Question: Well, I want to achieve this thing:

using the Bootstrap 4 Navbar.
How can I centralize the nav-links/items in the middle of the viewport using the flexbox or '.mr-auto' etc utilities. I am trying to avoid a CSS based positioning approach because it may look off on different devices. But sure if a CSS approach promises to be at the same centralized position then why not!
NOTE: some ppl might say to use the justify utilities, the problem is you can't use them as the '.navbar-brand' and the '.navbar-nav' can't be wrapped inside a '<div>'. If I do so, the layout messes up.
'''
<nav class="navbar navbar-toggleable-md navbar-light bg-custom card-shadow-bottom">
<div class="container">
<button class="navbar-toggler navbar-toggler-right" type="button" data-toggle="collapse" data-target="#navbarSupportedContent" aria-controls="navbarSupportedContent" aria-expanded="false" aria-label="Toggle navigation">
<span class="navbar-toggler-icon"></span>
</button>
<a class="navbar-brand" href="#"><img src="img/nav-logo.png" alt="logo" class="nav-logo"></a>
<div class="collapse navbar-collapse" id="navbarSupportedContent">
<ul class="navbar-nav ml-auto mr-auto">
<li class="nav-item">
<a class="nav-link" href="#">Home</a>
</li>
<li class="nav-item">
<a class="nav-link" href="#">Link</a>
</li>
<li class="nav-item">
<a class="nav-link" href="#">Disabled</a>
</li>
</ul>
</div>
</div>
</nav>
'''
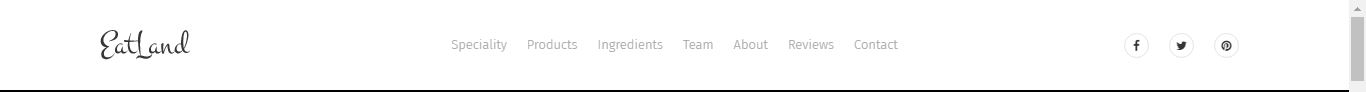
Answer: Use the flexbox utilities to align components the way you want. Here the 'justify-content-center' is used to center the 'navbar-nav'.
'''
<nav class="navbar navbar-fixed-top navbar-toggleable-sm navbar-inverse bg-primary justify-content-between">
<button class="navbar-toggler navbar-toggler-right" type="button" data-toggle="collapse" data-target="#collapsingNavbar">
<span class="navbar-toggler-icon"></span>
</button>
<a href="/" class="navbar-brand">Brand</a>
<div class="navbar-collapse collapse justify-content-center" id="collapsingNavbar">
<ul class="navbar-nav">
<li class="nav-item active">
<a class="nav-link" href="#">Link <span class="sr-only">Home</span></a>
</li>
<li class="nav-item">
<a class="nav-link" href="#">Link</a>
</li>
<li class="nav-item">
<a class="nav-link" href="#" data-toggle="collapse">Link</a>
</li>
</ul>
</div>
<ul class="nav navbar-nav flex-row">
<li class="nav-item"><a class="nav-link pr-3" href=""><i class="fa fa-facebook"></i></a></li>
<li class="nav-item"><a class="nav-link" href=""><i class="fa fa-twitter"></i></a></li>
</ul>
</nav>
'''
<URL>
'navbar-toggleable-sm' is now 'navbar-expand-md'
'navbar-inverse' is now 'navbar-dark'
'navbar-fixed-top' is now 'fixed-top'